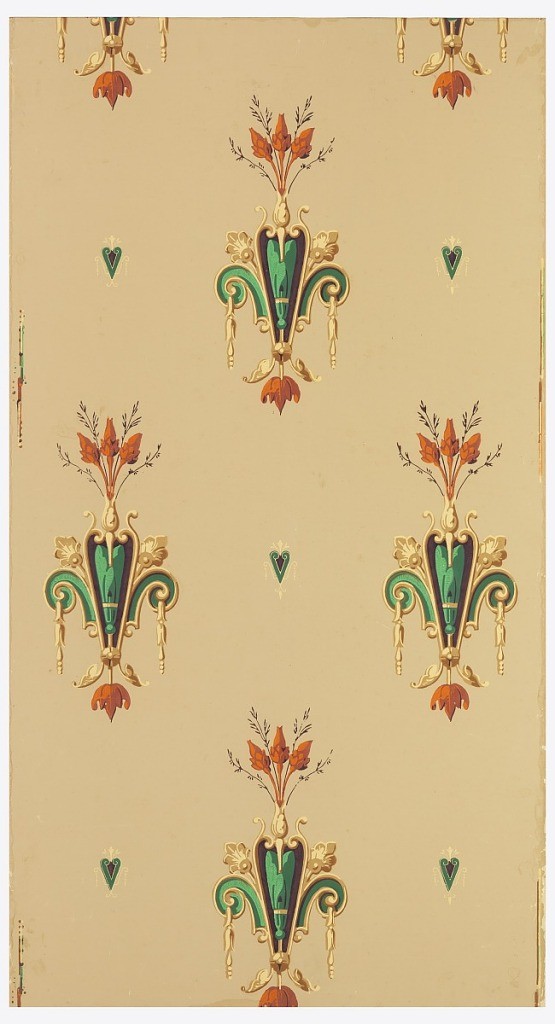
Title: Sidewall
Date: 1850–60
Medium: Block-printed paper
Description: Conventionalized scrollwork vase with buds and leaves at top and bottom. Drop repeating arrangement, and the match at the sides is dropped. Heart shaped motifs alternate with the larger motifs.